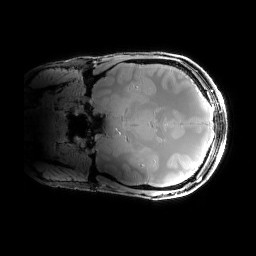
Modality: PDw
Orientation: coronal
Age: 28
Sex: female
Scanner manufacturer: siemens
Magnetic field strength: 6.98 T
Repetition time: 1.3 s
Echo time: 0.00231 s